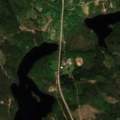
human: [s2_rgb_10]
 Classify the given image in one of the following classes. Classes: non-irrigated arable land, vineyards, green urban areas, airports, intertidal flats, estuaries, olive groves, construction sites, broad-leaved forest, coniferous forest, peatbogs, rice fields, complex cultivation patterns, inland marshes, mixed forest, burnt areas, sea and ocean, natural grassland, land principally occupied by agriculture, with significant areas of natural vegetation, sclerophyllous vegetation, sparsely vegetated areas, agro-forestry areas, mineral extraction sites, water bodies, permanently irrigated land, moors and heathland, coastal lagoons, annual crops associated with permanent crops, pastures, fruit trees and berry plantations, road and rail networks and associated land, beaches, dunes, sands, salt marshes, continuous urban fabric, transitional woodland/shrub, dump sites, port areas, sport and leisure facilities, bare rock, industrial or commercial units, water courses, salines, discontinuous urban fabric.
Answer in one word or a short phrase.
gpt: broad-leaved forest, coniferous forest, mixed forest, water bodies